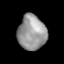
Tissue: lung
Cell type: Endothelial cells
Senescence score: 0.5872
Nuclear area (px): 955
Mean DAPI intensity: 152.753